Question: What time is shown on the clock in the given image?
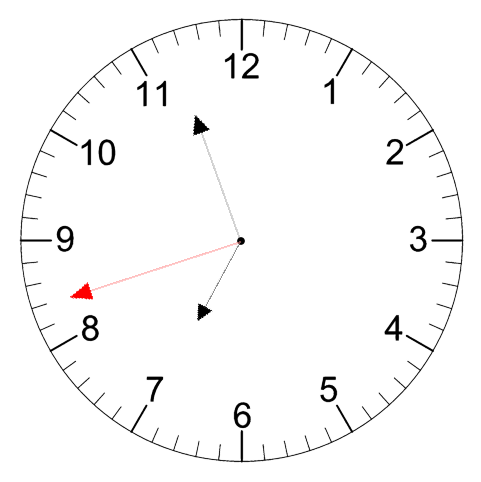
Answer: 06:56:42